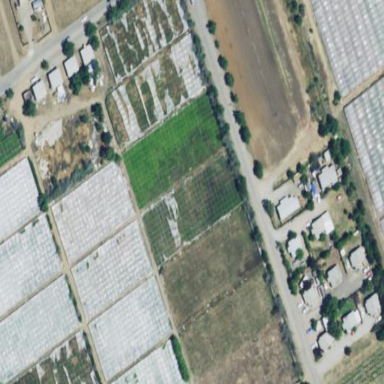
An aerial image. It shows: Greenhouse.